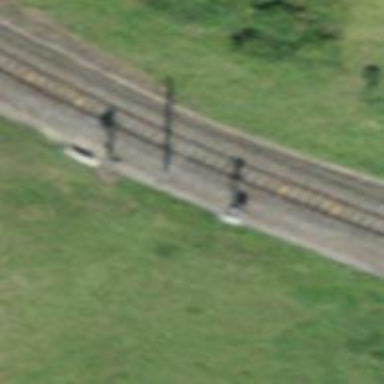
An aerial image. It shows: Railway signal.